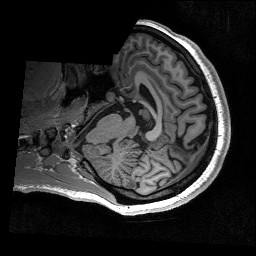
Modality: T1w
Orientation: axial
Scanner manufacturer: siemens
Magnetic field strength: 3 T
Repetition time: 2.53 s
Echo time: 0.00267 s